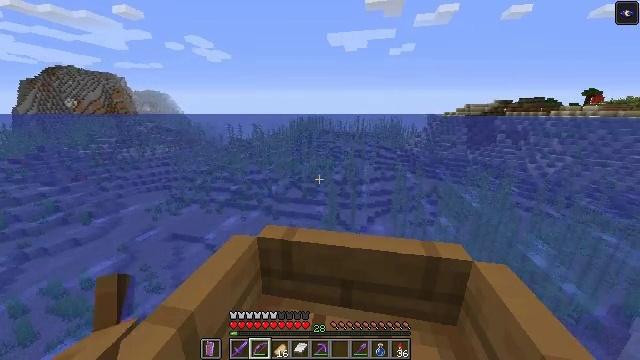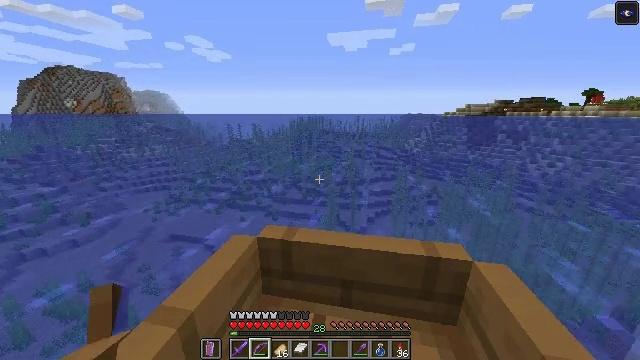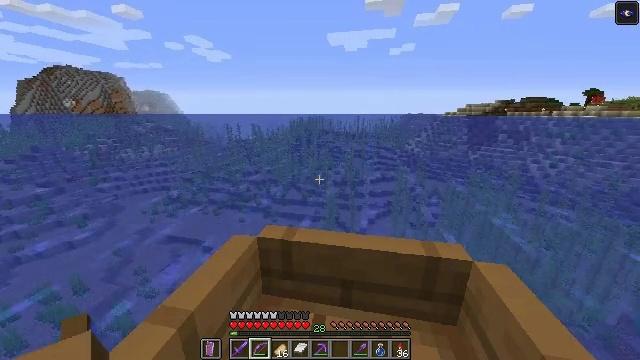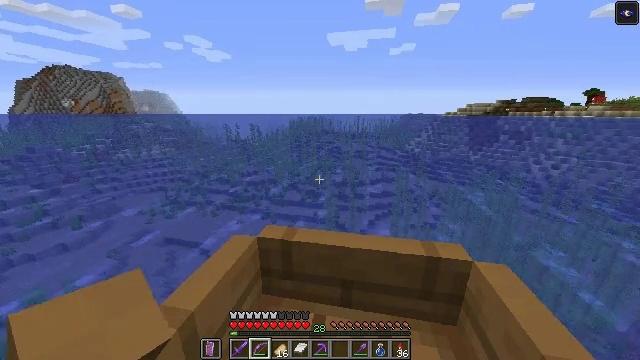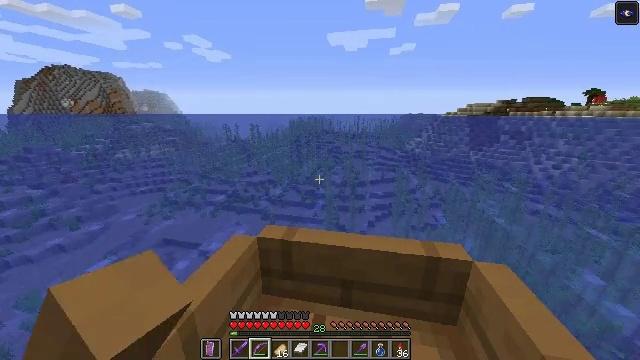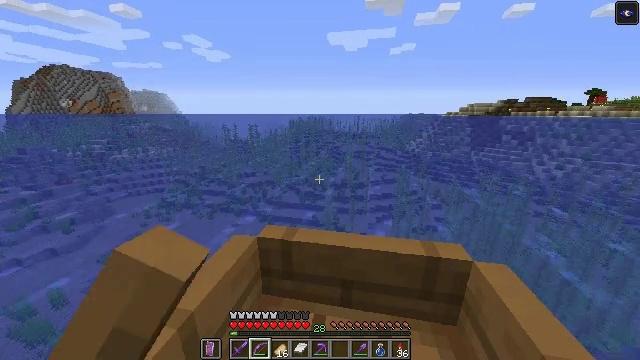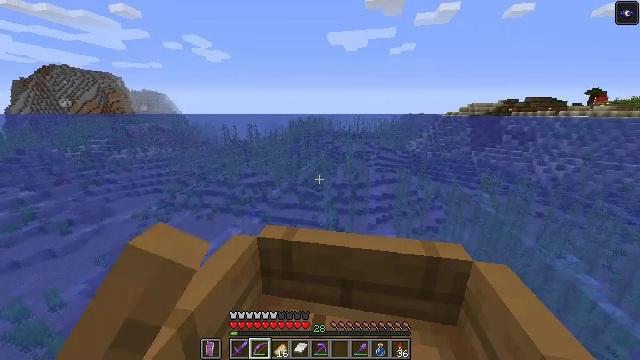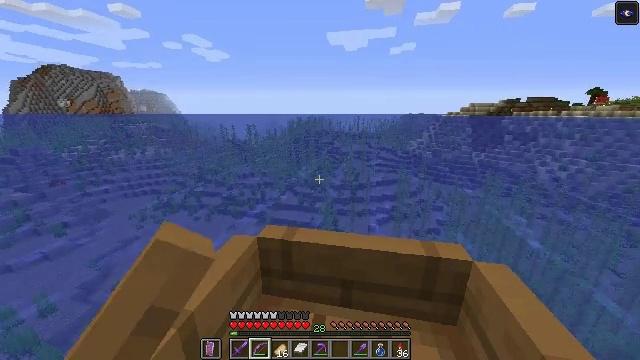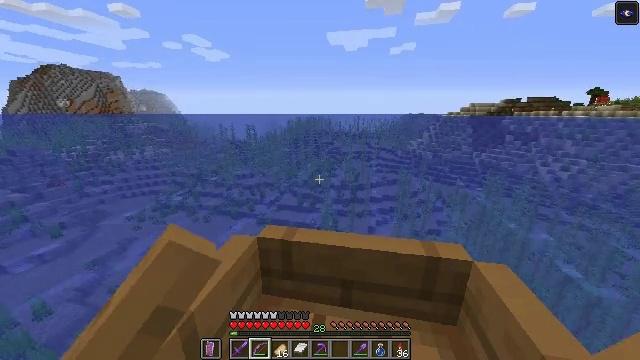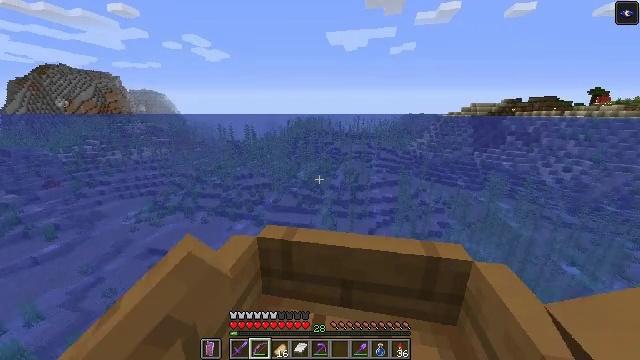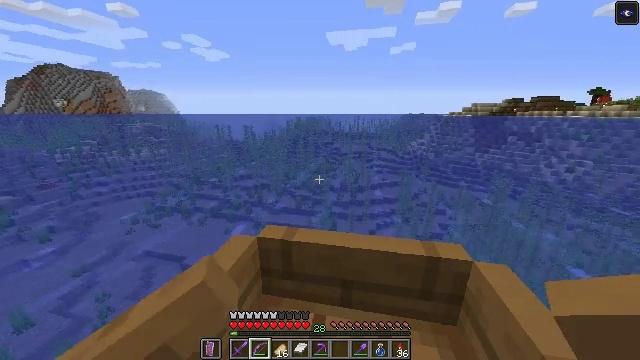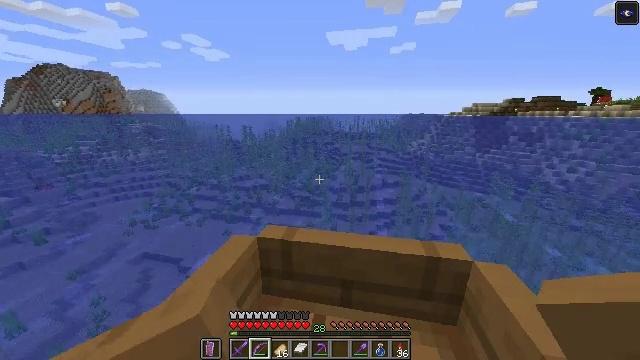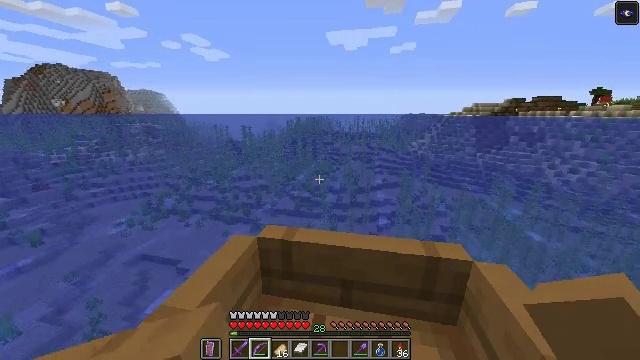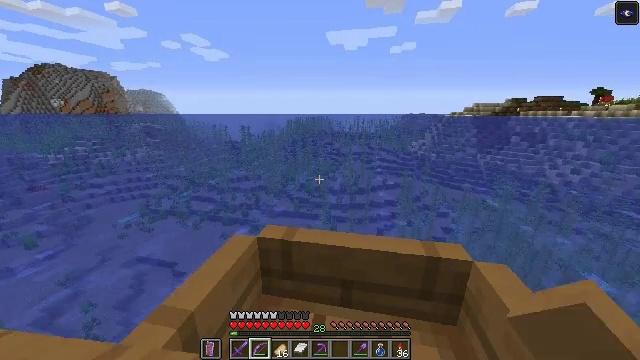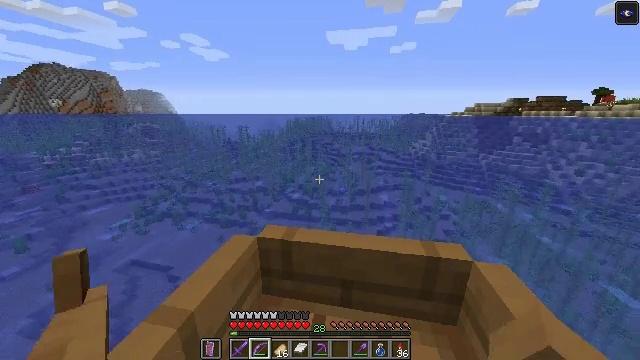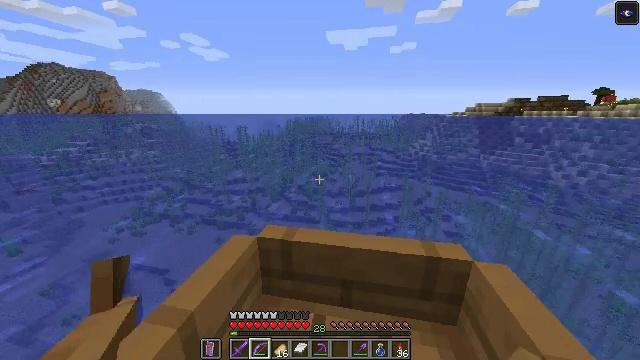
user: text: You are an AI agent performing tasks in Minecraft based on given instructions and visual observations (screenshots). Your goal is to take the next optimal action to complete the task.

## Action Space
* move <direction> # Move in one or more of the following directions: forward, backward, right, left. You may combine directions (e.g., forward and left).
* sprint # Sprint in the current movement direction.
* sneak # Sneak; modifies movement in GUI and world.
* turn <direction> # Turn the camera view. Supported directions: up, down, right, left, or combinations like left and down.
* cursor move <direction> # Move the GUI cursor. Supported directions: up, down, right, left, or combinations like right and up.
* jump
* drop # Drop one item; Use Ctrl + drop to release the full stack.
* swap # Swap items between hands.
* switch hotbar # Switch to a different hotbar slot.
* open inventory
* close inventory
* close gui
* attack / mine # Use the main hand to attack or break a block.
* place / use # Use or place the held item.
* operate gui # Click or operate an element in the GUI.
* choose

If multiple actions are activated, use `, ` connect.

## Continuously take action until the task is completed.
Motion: motion action
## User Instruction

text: Collect some oak leaves.
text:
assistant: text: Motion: move forward, sprint
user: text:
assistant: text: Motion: move forward, sprint
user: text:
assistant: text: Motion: move forward, sprint
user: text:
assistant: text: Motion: move forward, sprint
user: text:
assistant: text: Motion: move forward, sprint
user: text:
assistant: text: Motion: move forward, sprint
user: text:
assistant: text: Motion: move forward, sprint
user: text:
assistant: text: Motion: move forward, sprint
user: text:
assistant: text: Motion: move forward, sprint
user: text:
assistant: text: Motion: move forward, sprint
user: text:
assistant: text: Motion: move forward, sprint
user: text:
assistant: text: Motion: move forward, sprint
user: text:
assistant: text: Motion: move forward, sprint
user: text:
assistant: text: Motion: move forward, sprint
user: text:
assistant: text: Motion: move forward, sprint
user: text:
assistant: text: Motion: move forward, sprint
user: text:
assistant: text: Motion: move forward, sprint
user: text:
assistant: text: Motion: move forward, sprint
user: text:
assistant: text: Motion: move forward, sprint
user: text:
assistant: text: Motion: move forward, sprint
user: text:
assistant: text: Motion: move forward, sprint
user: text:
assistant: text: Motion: move forward, sprint
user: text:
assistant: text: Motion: move forward, sprint, turn left
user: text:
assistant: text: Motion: move forward, sprint, turn left
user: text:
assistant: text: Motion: move forward, sprint, turn left
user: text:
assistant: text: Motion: move forward, sprint, turn left
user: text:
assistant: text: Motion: move forward, sprint, turn left
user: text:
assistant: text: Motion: move forward, sprint
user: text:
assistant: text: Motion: move forward, sprint
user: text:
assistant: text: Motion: move forward, sprint